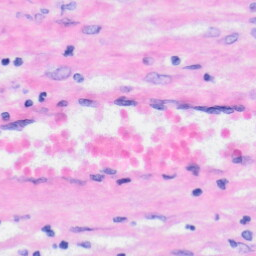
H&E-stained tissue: Liver